Field crop: maize
Growth stage: 2
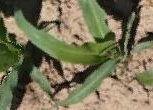
Species: maize